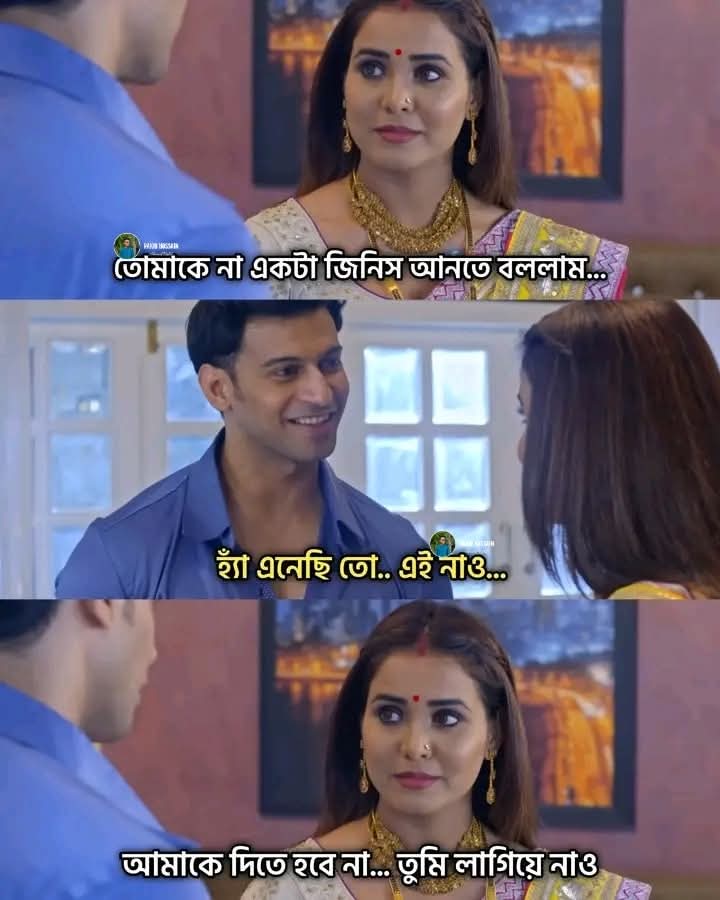
Text: তোমাকে না একটা জিনিস আনতে বললাম...
হ্যাঁ এনেছি তো.. এই নাও...
আমাকে দিতে হবে না... তুমি লাগিয়ে নাও
Label: Non Hate